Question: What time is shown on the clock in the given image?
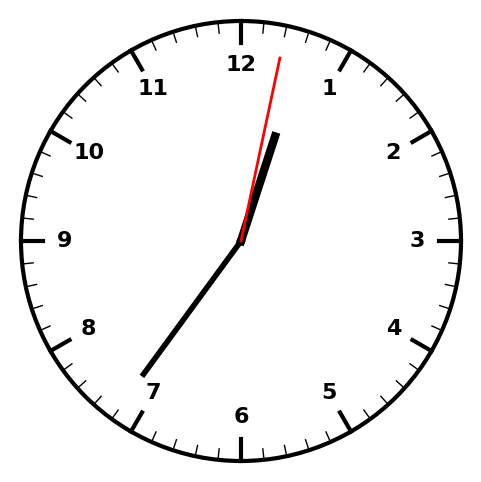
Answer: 12:36:02